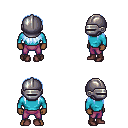
a pixel art fantasy rpg character, male body template, human, dark skin, teal long-sleeve shirt, magenta pants, white cyan unkempt hairstyle, metal helm, maroon shoes, four views (front, back, left, right), 2x2 character sprite sheet, small pixel art, hard edges, no anti-aliasing